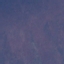
Label: HerbaceousVegetation